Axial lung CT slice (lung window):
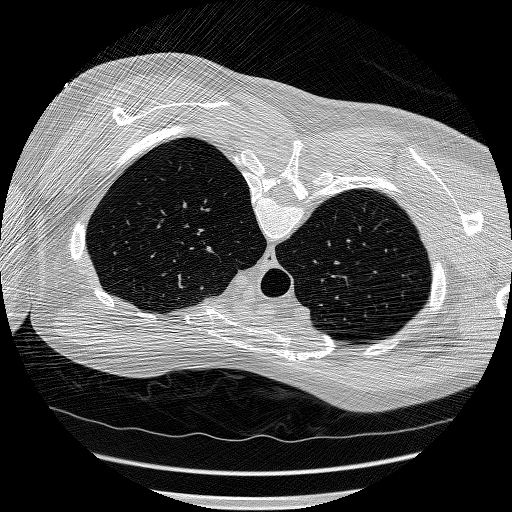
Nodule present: no